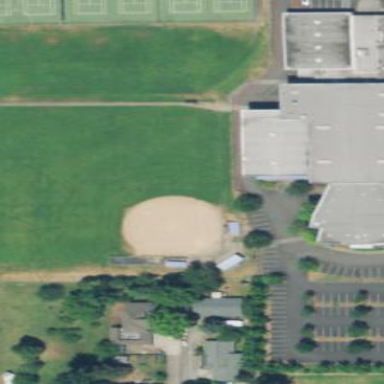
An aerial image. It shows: Baseball pitch for leisure land activities.